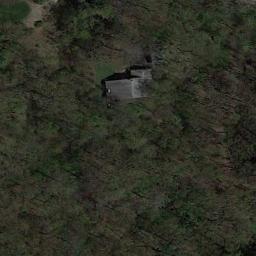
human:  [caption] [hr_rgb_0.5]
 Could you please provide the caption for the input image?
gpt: The sparse residential  is surrounded by trees .

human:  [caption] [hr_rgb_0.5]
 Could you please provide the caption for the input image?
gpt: A gray house and many trees in a sparse residential area .

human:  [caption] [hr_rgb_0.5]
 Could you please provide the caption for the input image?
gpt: The sparse residential is on the grass next to some trees .

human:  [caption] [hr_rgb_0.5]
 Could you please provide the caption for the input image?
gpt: There is a house with a black roof on the lawn .

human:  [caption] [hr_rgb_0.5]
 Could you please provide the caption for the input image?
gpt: A sparse residential area with many green trees and a black building .